高三 · 度量几何学
20. 如图, 四边形 $\mathrm{ABED}$ 内接于 $\odot \mathrm{O}, \mathrm{AB} / / \mathrm{DE}, \mathrm{AC}$ 切 $\odot \mathrm{O}$ 于点 $\mathrm{A}$, 交 $\mathrm{ED}$ 延长线于点 $\mathrm{C}$.

求证: $\mathrm{AD}: \mathrm{AB}=\mathrm{DC}: \mathrm{BE}$.

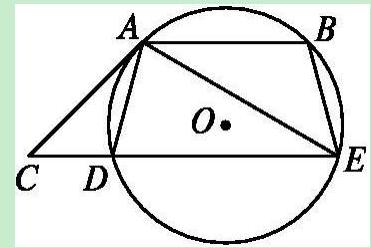
答案: 解答: $\because$ 四边形 ABED 内接于 $\odot \mathrm{O}$,

$\therefore \angle \mathrm{ADC}=\angle \mathrm{ABE}$

$\because \mathrm{AC}$ 是 $\odot \mathrm{O}$ 的切线, $\therefore \angle \mathrm{CAD}=\angle \mathrm{AED}$.

$\because \mathrm{AB} / / \mathrm{DE}, \therefore \angle \mathrm{BAE}=\angle \mathrm{AED}$.

$\therefore \angle \mathrm{CAD}=\angle \mathrm{BAE}$

$\therefore \triangle A C D \sim \triangle A E B$.

$\therefore \mathrm{AD}: \mathrm{AB}=\mathrm{DC}: \mathrm{BE}$.
解析: : 分析: 本题主要考查了弦切角的性质, 解决问题的关键是根据弦切角的性质求证成比例的四条线段在两个三角形 $\triangle \mathrm{ACD}$ 和 $\triangle \mathrm{ABE}$ 中,所以只要证明 $\triangle \mathrm{ACD} \sim \triangle \mathrm{AEB}$ 即可